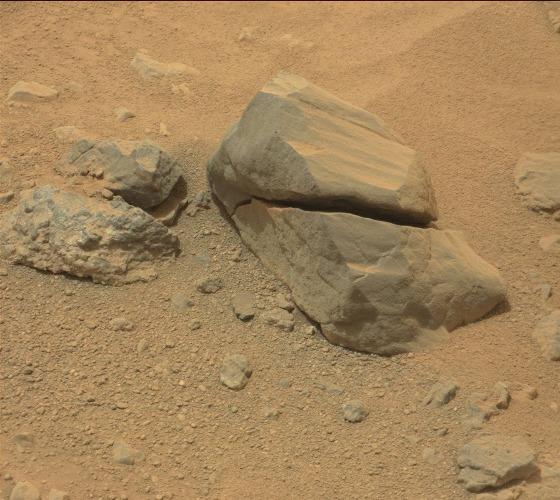
Terrain classes present: Bedrock, Gravel / Sand / Soil, Rock, Shadow